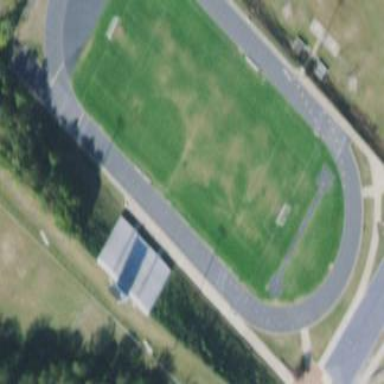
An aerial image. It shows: Athletics track located in leisure land area.